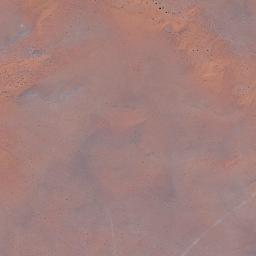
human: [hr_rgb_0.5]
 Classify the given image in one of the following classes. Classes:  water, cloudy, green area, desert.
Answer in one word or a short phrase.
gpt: desert